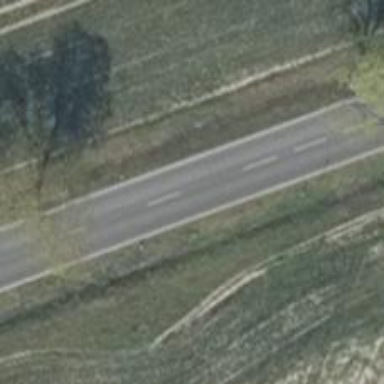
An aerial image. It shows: Secondary road with asphalt surface.